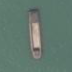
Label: civil